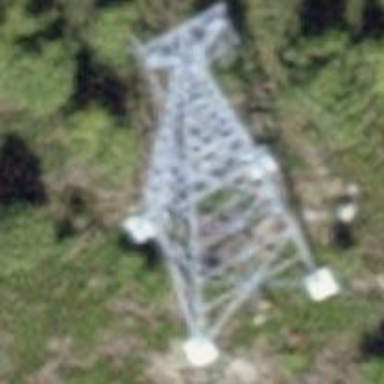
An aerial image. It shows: Pylon used for aerialway.